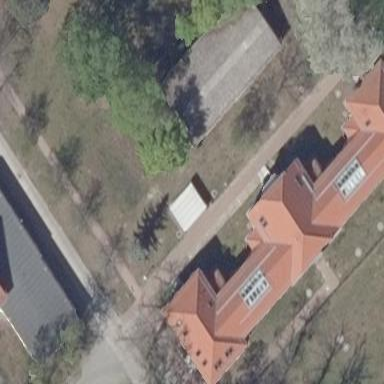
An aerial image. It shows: Office building with gabled roof.